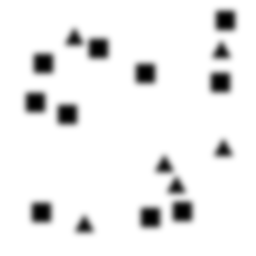
Squares: 10
Triangles: 6
Stars: 0
Total shapes: 16